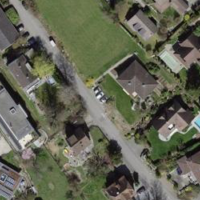
EUNIS habitat code: 54
Species observed at this site:
Alisma plantago-aquatica